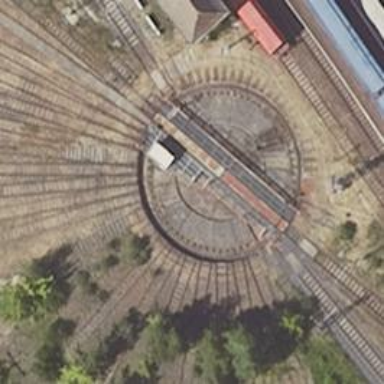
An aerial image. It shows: Railway yard in service.